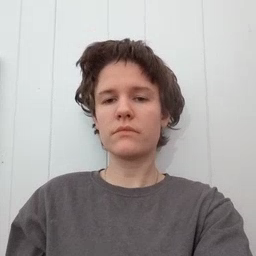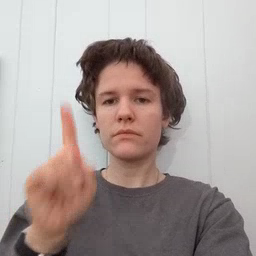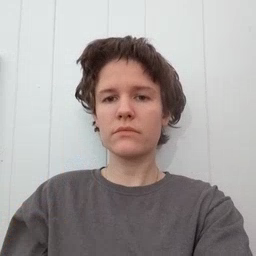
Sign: go